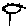
Label: flower